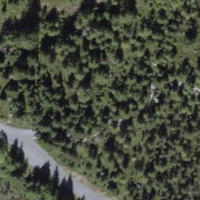
EUNIS habitat code: 43
Species observed at this site:
Pica pica